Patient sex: F
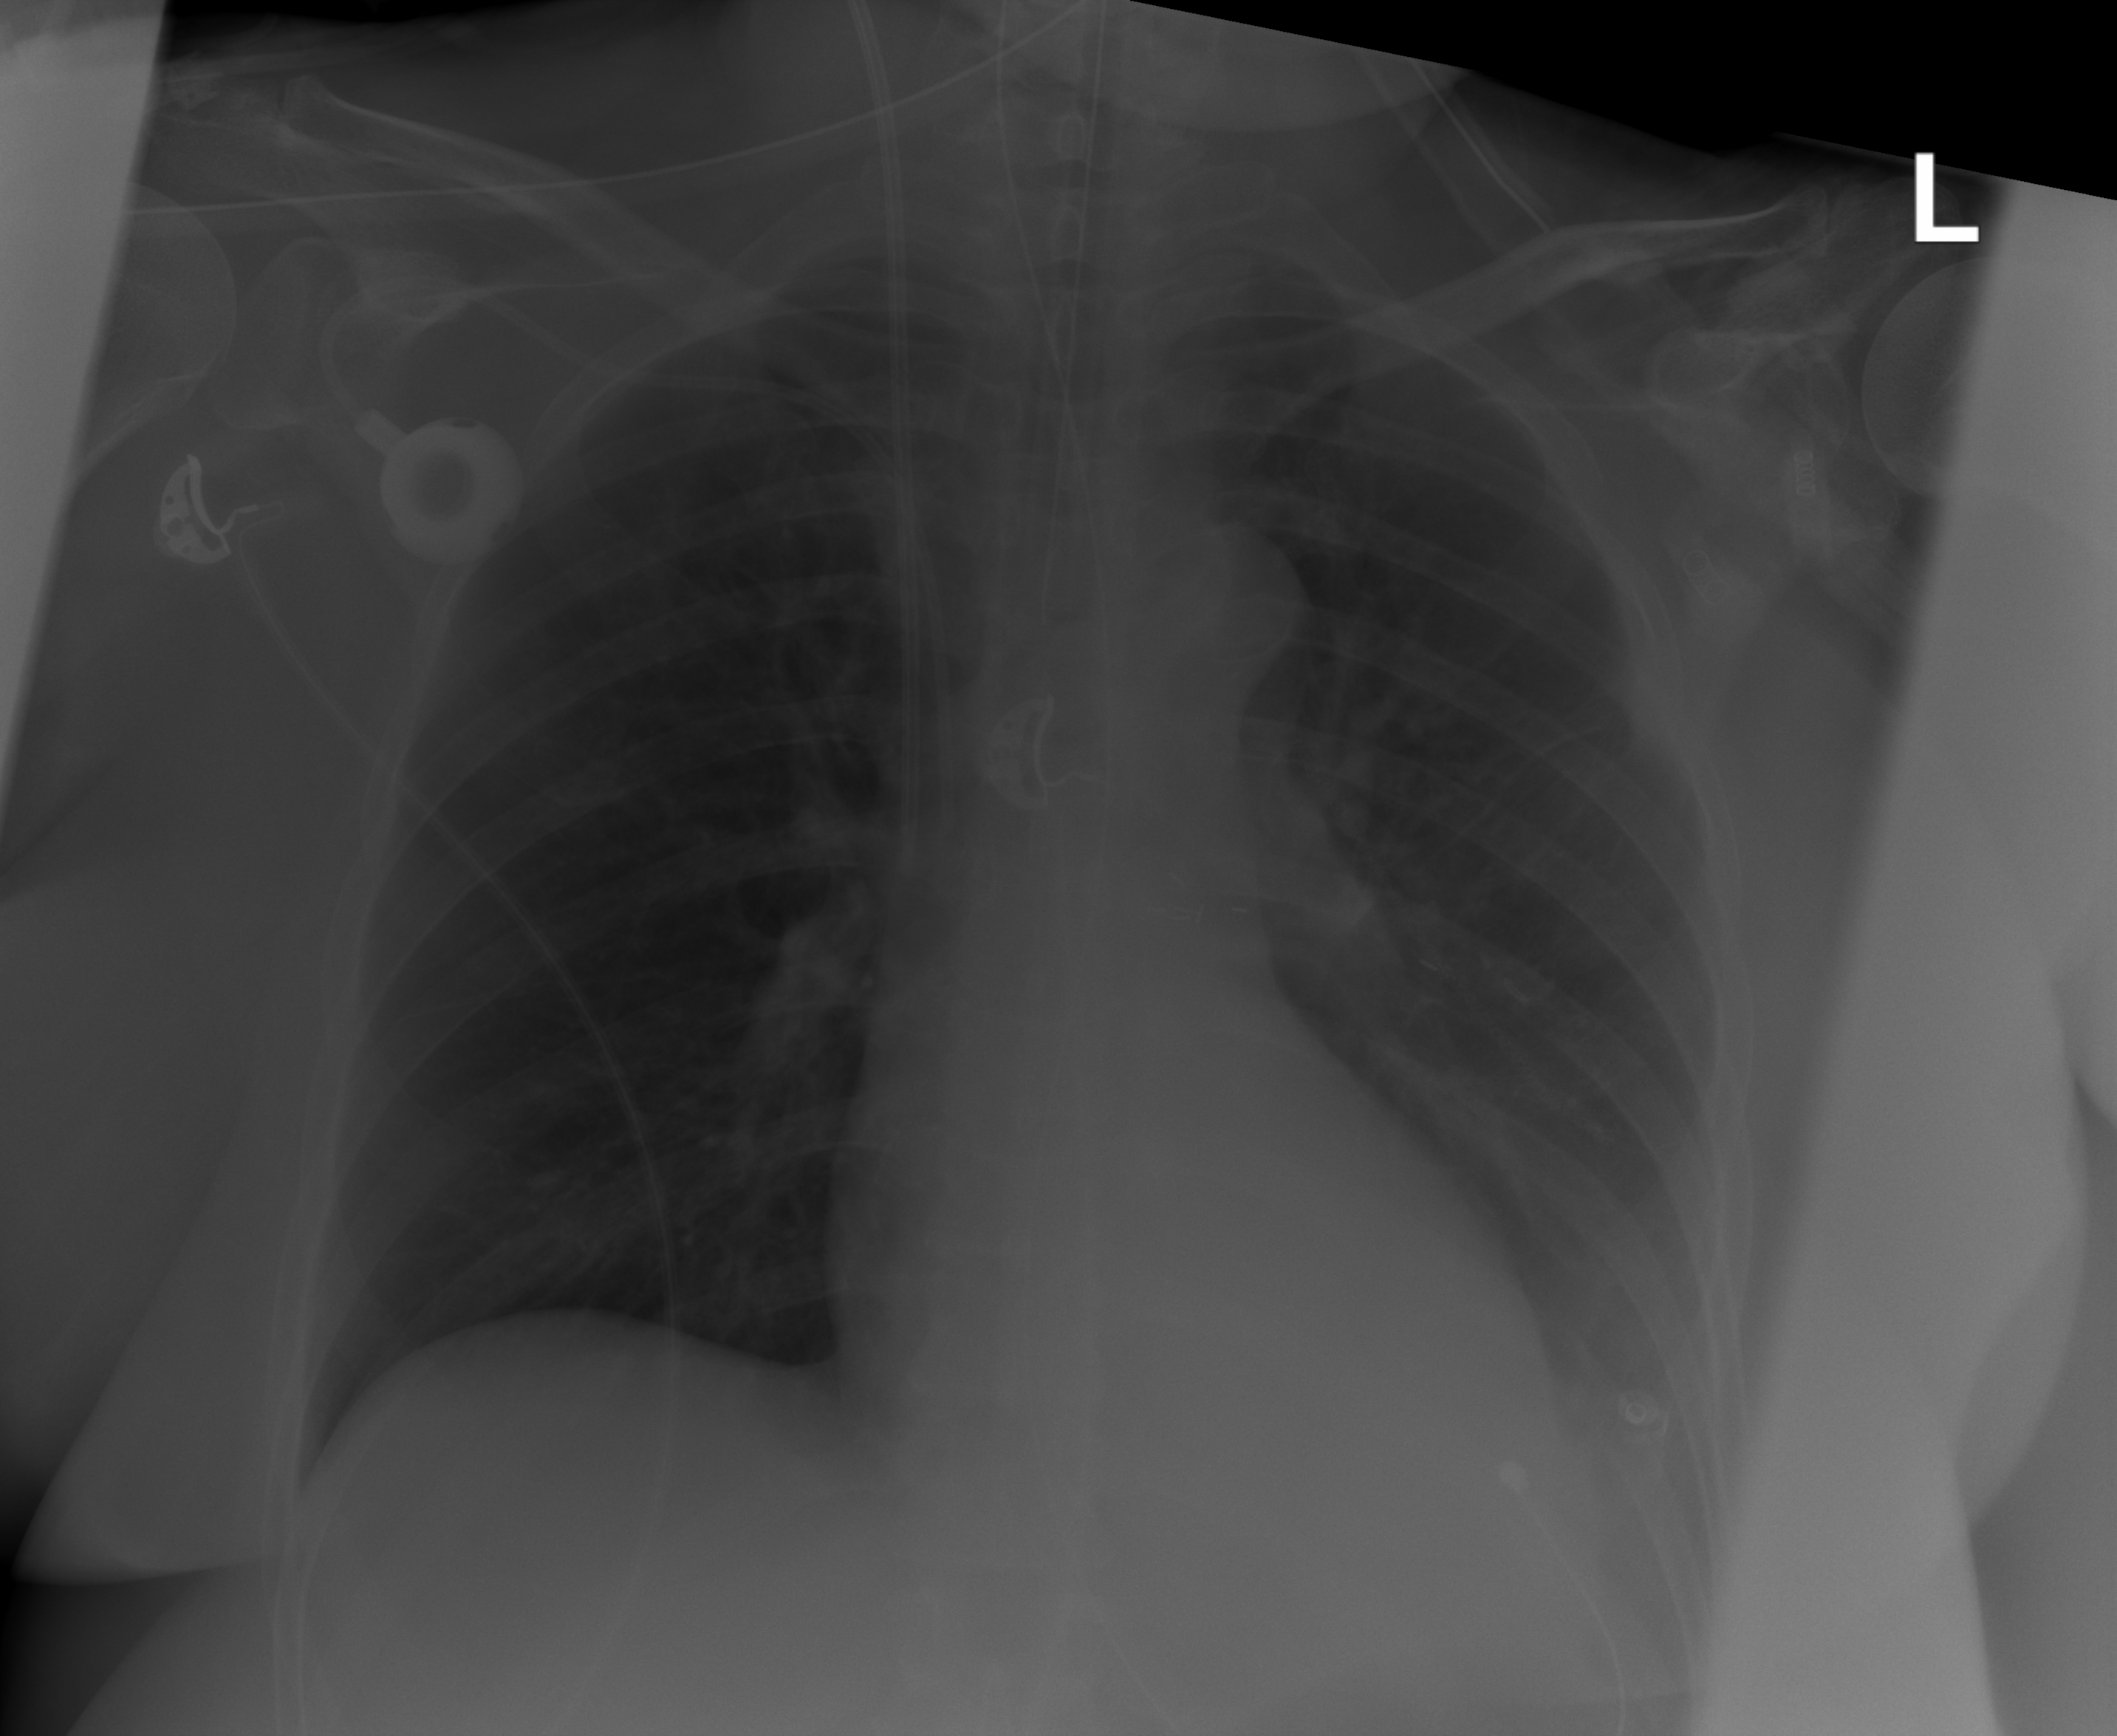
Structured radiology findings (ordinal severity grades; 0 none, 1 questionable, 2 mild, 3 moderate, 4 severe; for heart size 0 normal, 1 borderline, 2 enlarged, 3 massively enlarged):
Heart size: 0
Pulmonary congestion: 1
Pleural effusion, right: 0
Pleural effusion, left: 2
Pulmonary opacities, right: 0
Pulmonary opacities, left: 0
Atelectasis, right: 0
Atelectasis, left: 1